Question: Im facing a problem im trying to resolve for a few hours..
Any help would be welcome

I got a spot light in the scene ( imported from a collada file ), i cant understand why my shadow is cutted of.
If i show up the camerashadow helper, the helper stop exactly where the shadow cut off.
I tried a lot to move it, but nothing append.
There is the setting i apply to my spot light.
'''
if (child instanceof THREE.SpotLight) {
if(child.name == 'R_LIGHT_Spot-01'){
console.log(child)
child.castShadow = true;
child.shadowBias = 0.02;
child.shadowCameraNear = 0.1;
child.shadowCameraFov = 35;
child.intensity = 2.2;
child.shadowMapWidth = 2048; // default is 1024
child.shadowMapHeight = 2048; // default is 1024
child.shadowDarkness = 0.1; // default is 512
}
}
'''
And there is the renderer option for shadows :
'''
renderer.shadowMapType = THREE.PCFSoftShadowMap;
renderer.shadowMapEnabled = true;
renderer.shadowMapSoft = true;
'''
Any help would be appreciated, thank you
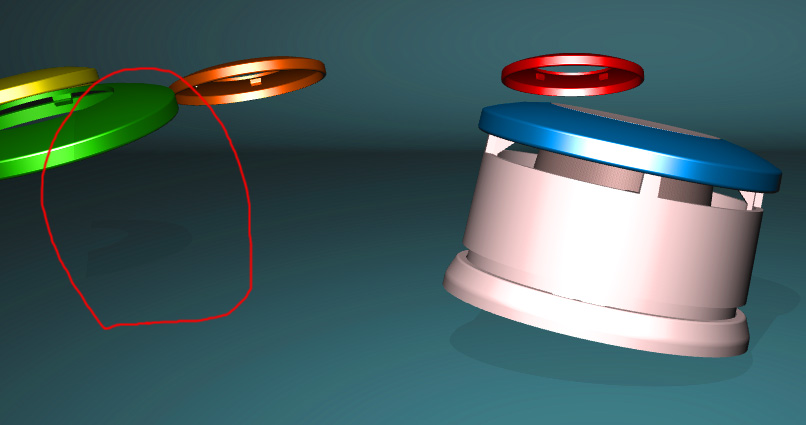
Answer: You also need to set the property 'shadowCameraFar' on your child object.